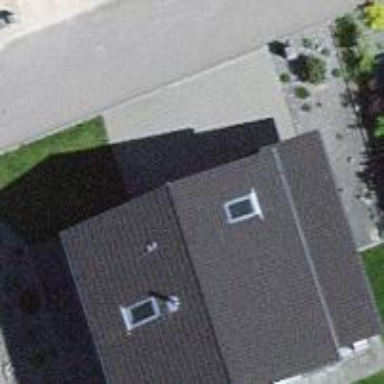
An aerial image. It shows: Residential building.